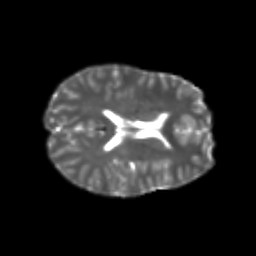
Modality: T2w
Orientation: axial
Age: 23
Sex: female
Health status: healthy
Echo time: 0.074 s